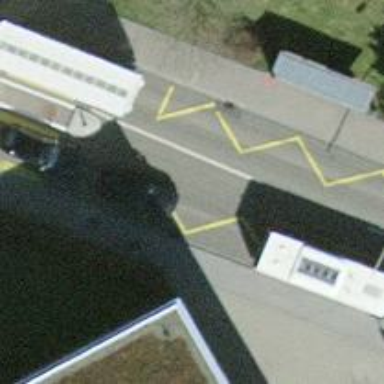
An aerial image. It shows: Trolleybus stop position for public transport.